Question: I'm trying to implement a login system to sign into a website using public key authentication. I'm not sure if this is feasible.
This is what I plan to do:-
1. While signing up, user's public key is saved in the website.
2. When the user tries to login later, the website asks the user for his corresponding private key.
3. User is authenticated if the private key matches the public key which the user provided while signing up.
I have seen sites like startssl.com asking for user's private key to verify their identity (see the screenshot attached). So what does it takes to implement such a system?

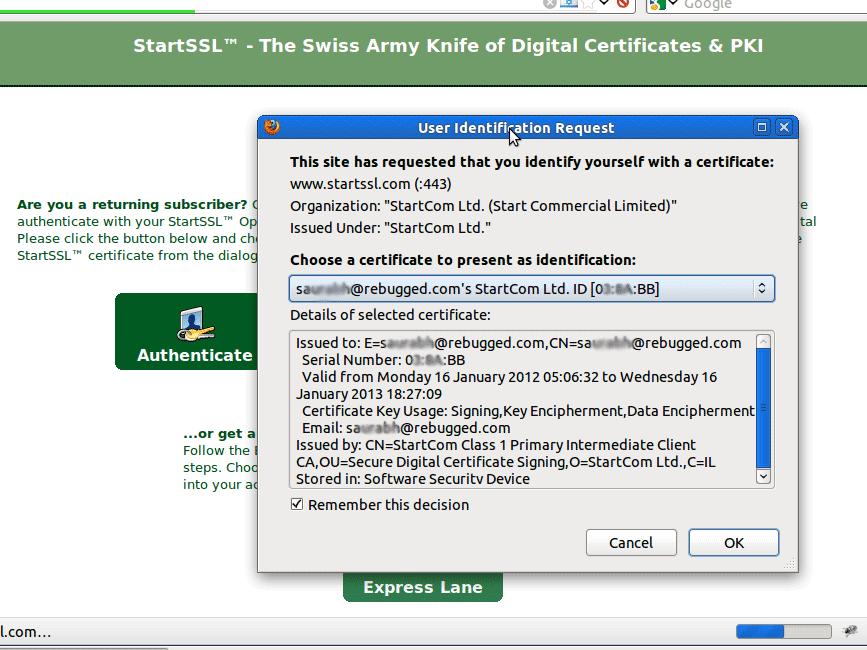
Answer: Just to clarify the flow
1. The user signs up, using the plain old username and password pair. He is also asked to enter at least one public key (other ones can be added later from a profile administration panel)
2. The server stores the user's public key and associates it with its user in a certificate
3. Next time the client makes a request presenting his certificate (this should be handled by the browser, thus happening transparently to the user), the SSL engine on the server side checks if it knows the client and if it does the request is processed and the application code will authenticate and authorize the user since it knows the link between a public key and an user. If the client is not identified, the server should redirect to some page to allow signin up or manual login (maybe to add a new public key)